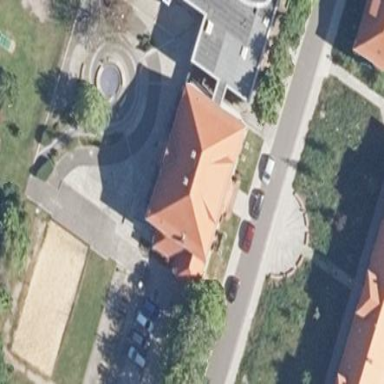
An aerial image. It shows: School building with hipped roof painted in red.